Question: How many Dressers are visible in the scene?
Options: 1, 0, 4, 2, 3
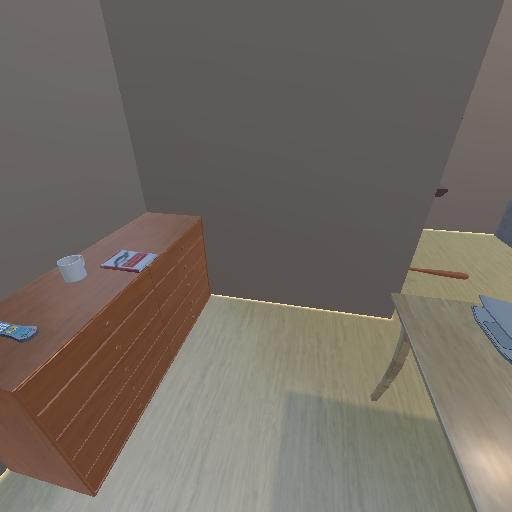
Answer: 1